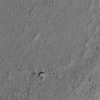
Label: not_dusty